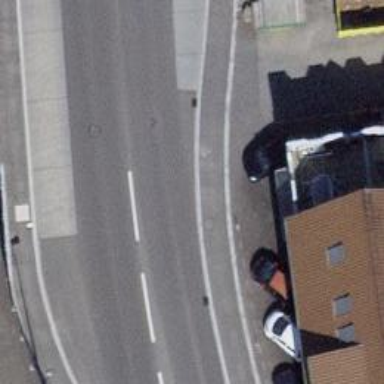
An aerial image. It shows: Bus stop with stop position for public transport.